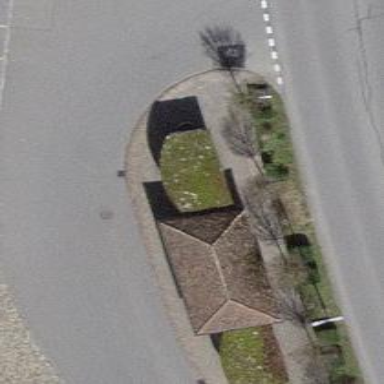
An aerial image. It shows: Bus stop with platform for public transport.